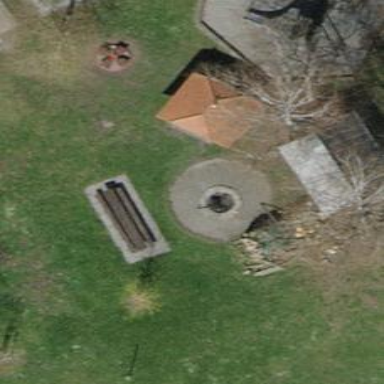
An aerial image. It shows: Picnic site for tourists.